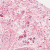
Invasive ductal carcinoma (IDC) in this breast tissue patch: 0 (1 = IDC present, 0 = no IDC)